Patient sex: M
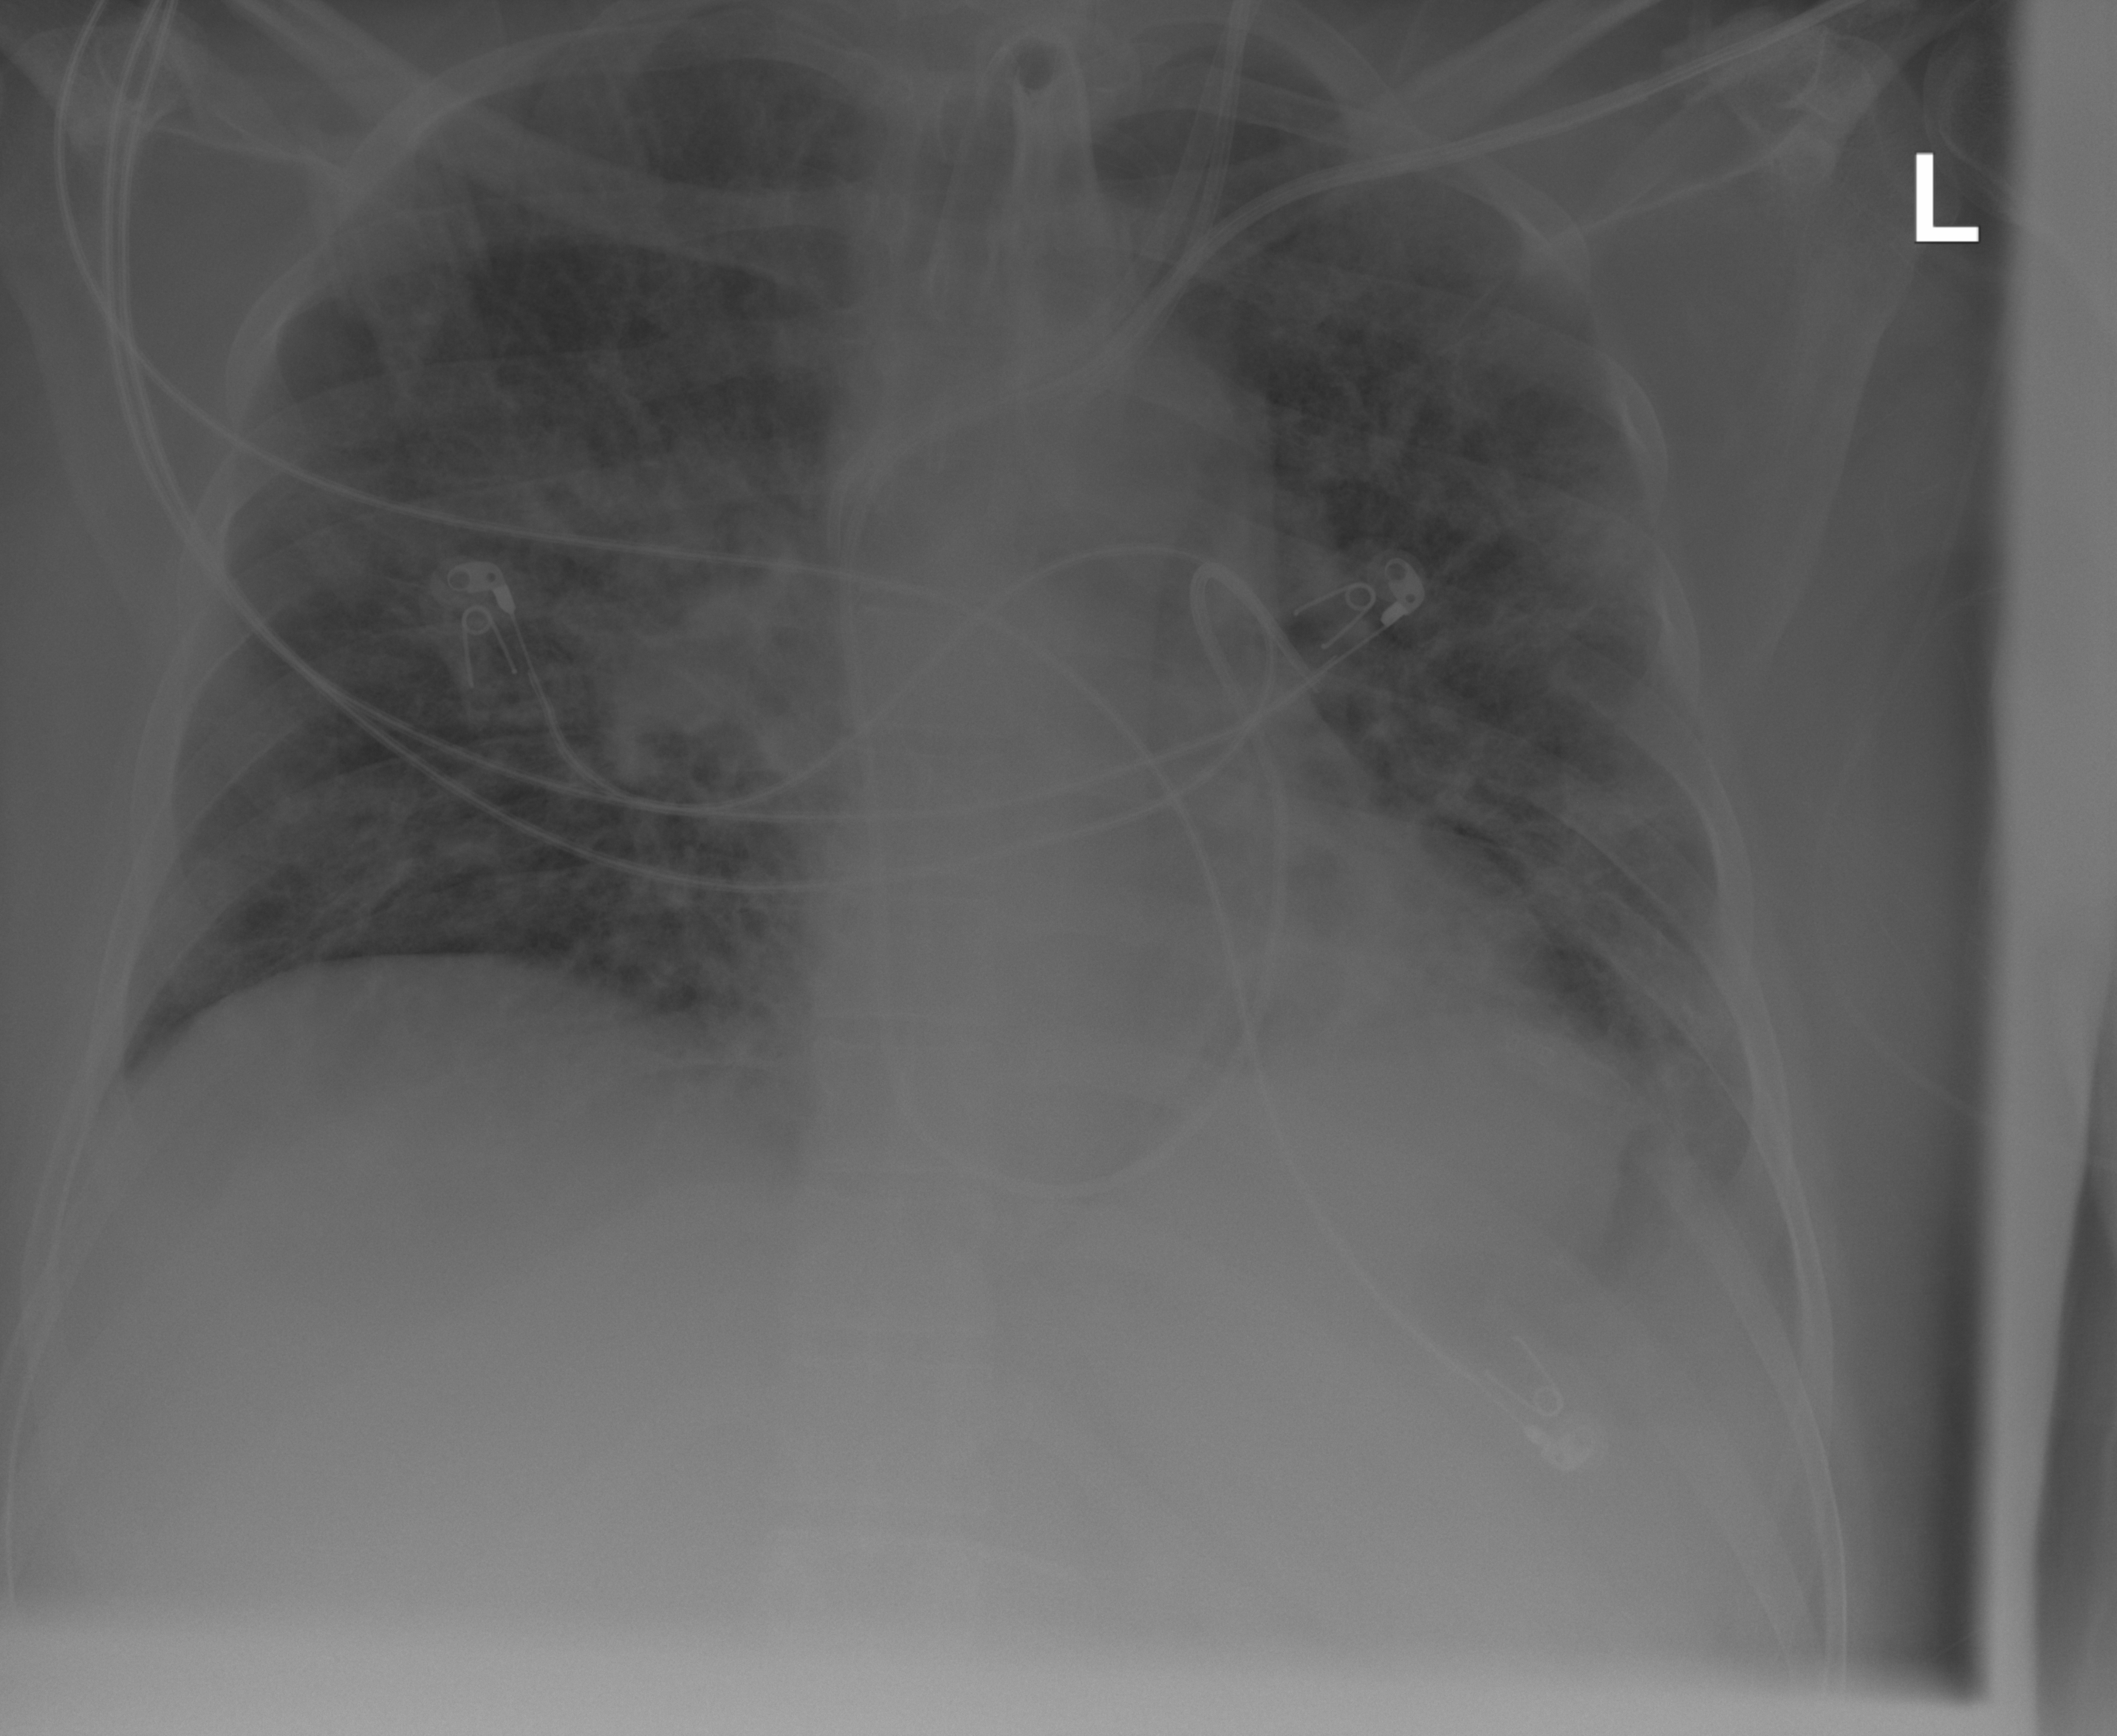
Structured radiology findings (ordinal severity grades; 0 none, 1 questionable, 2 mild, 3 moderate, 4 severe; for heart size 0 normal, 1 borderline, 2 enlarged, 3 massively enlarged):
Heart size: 0
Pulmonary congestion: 0
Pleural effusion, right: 0
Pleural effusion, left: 2
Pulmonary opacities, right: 3
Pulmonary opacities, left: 3
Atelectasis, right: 2
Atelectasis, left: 3